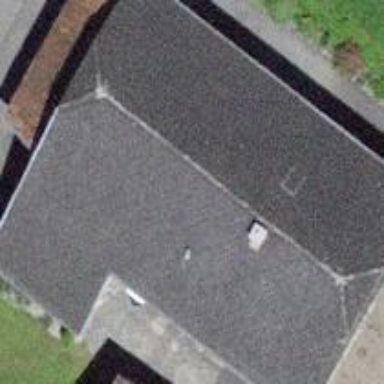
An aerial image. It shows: Farm building.